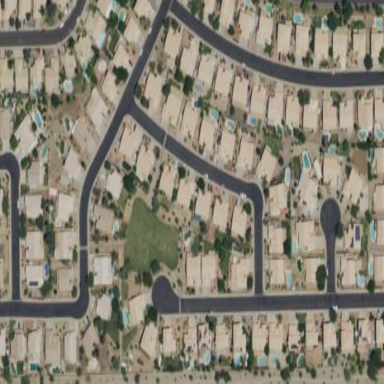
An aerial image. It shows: Residential area composed of single-family homes.